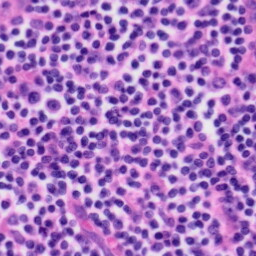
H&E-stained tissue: Tonsil